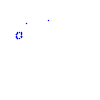
Particle: kaon